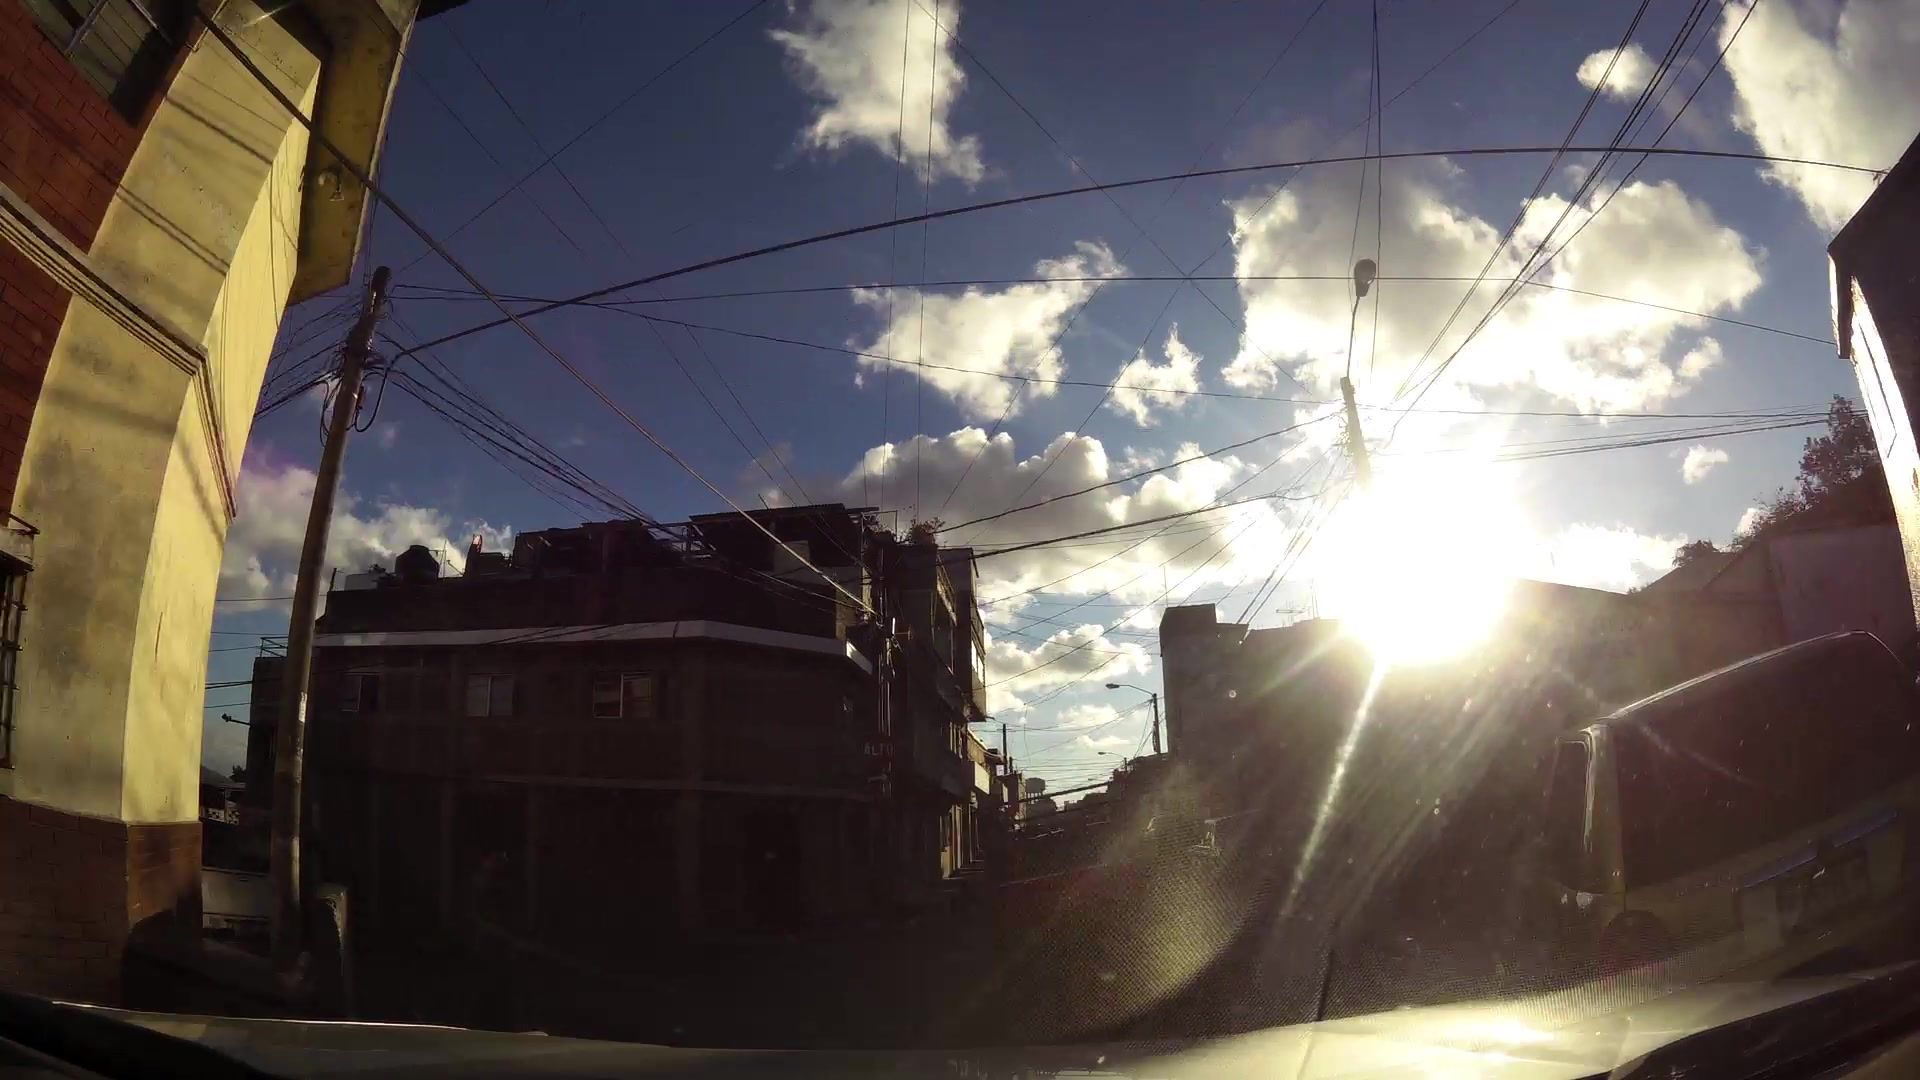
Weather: clear
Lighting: day
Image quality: good
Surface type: driving surface
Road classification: secondary
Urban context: urban centre
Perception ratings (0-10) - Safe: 0.61, Lively: 3.06, Beautiful: 1.68, Boring: 7.56, Depressing: 5.83, Wealthy: 1.13